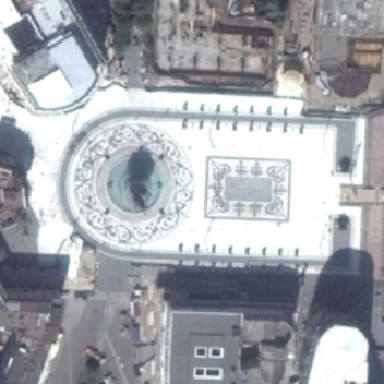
Several large buildings surround the white square .